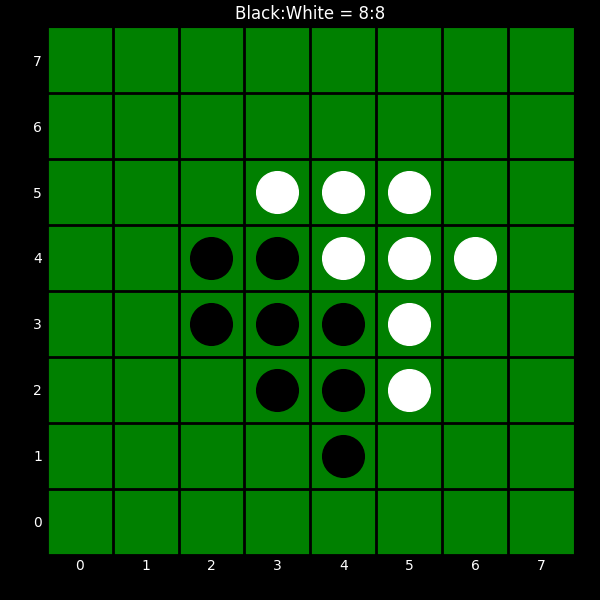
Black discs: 8
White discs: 8